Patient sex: F
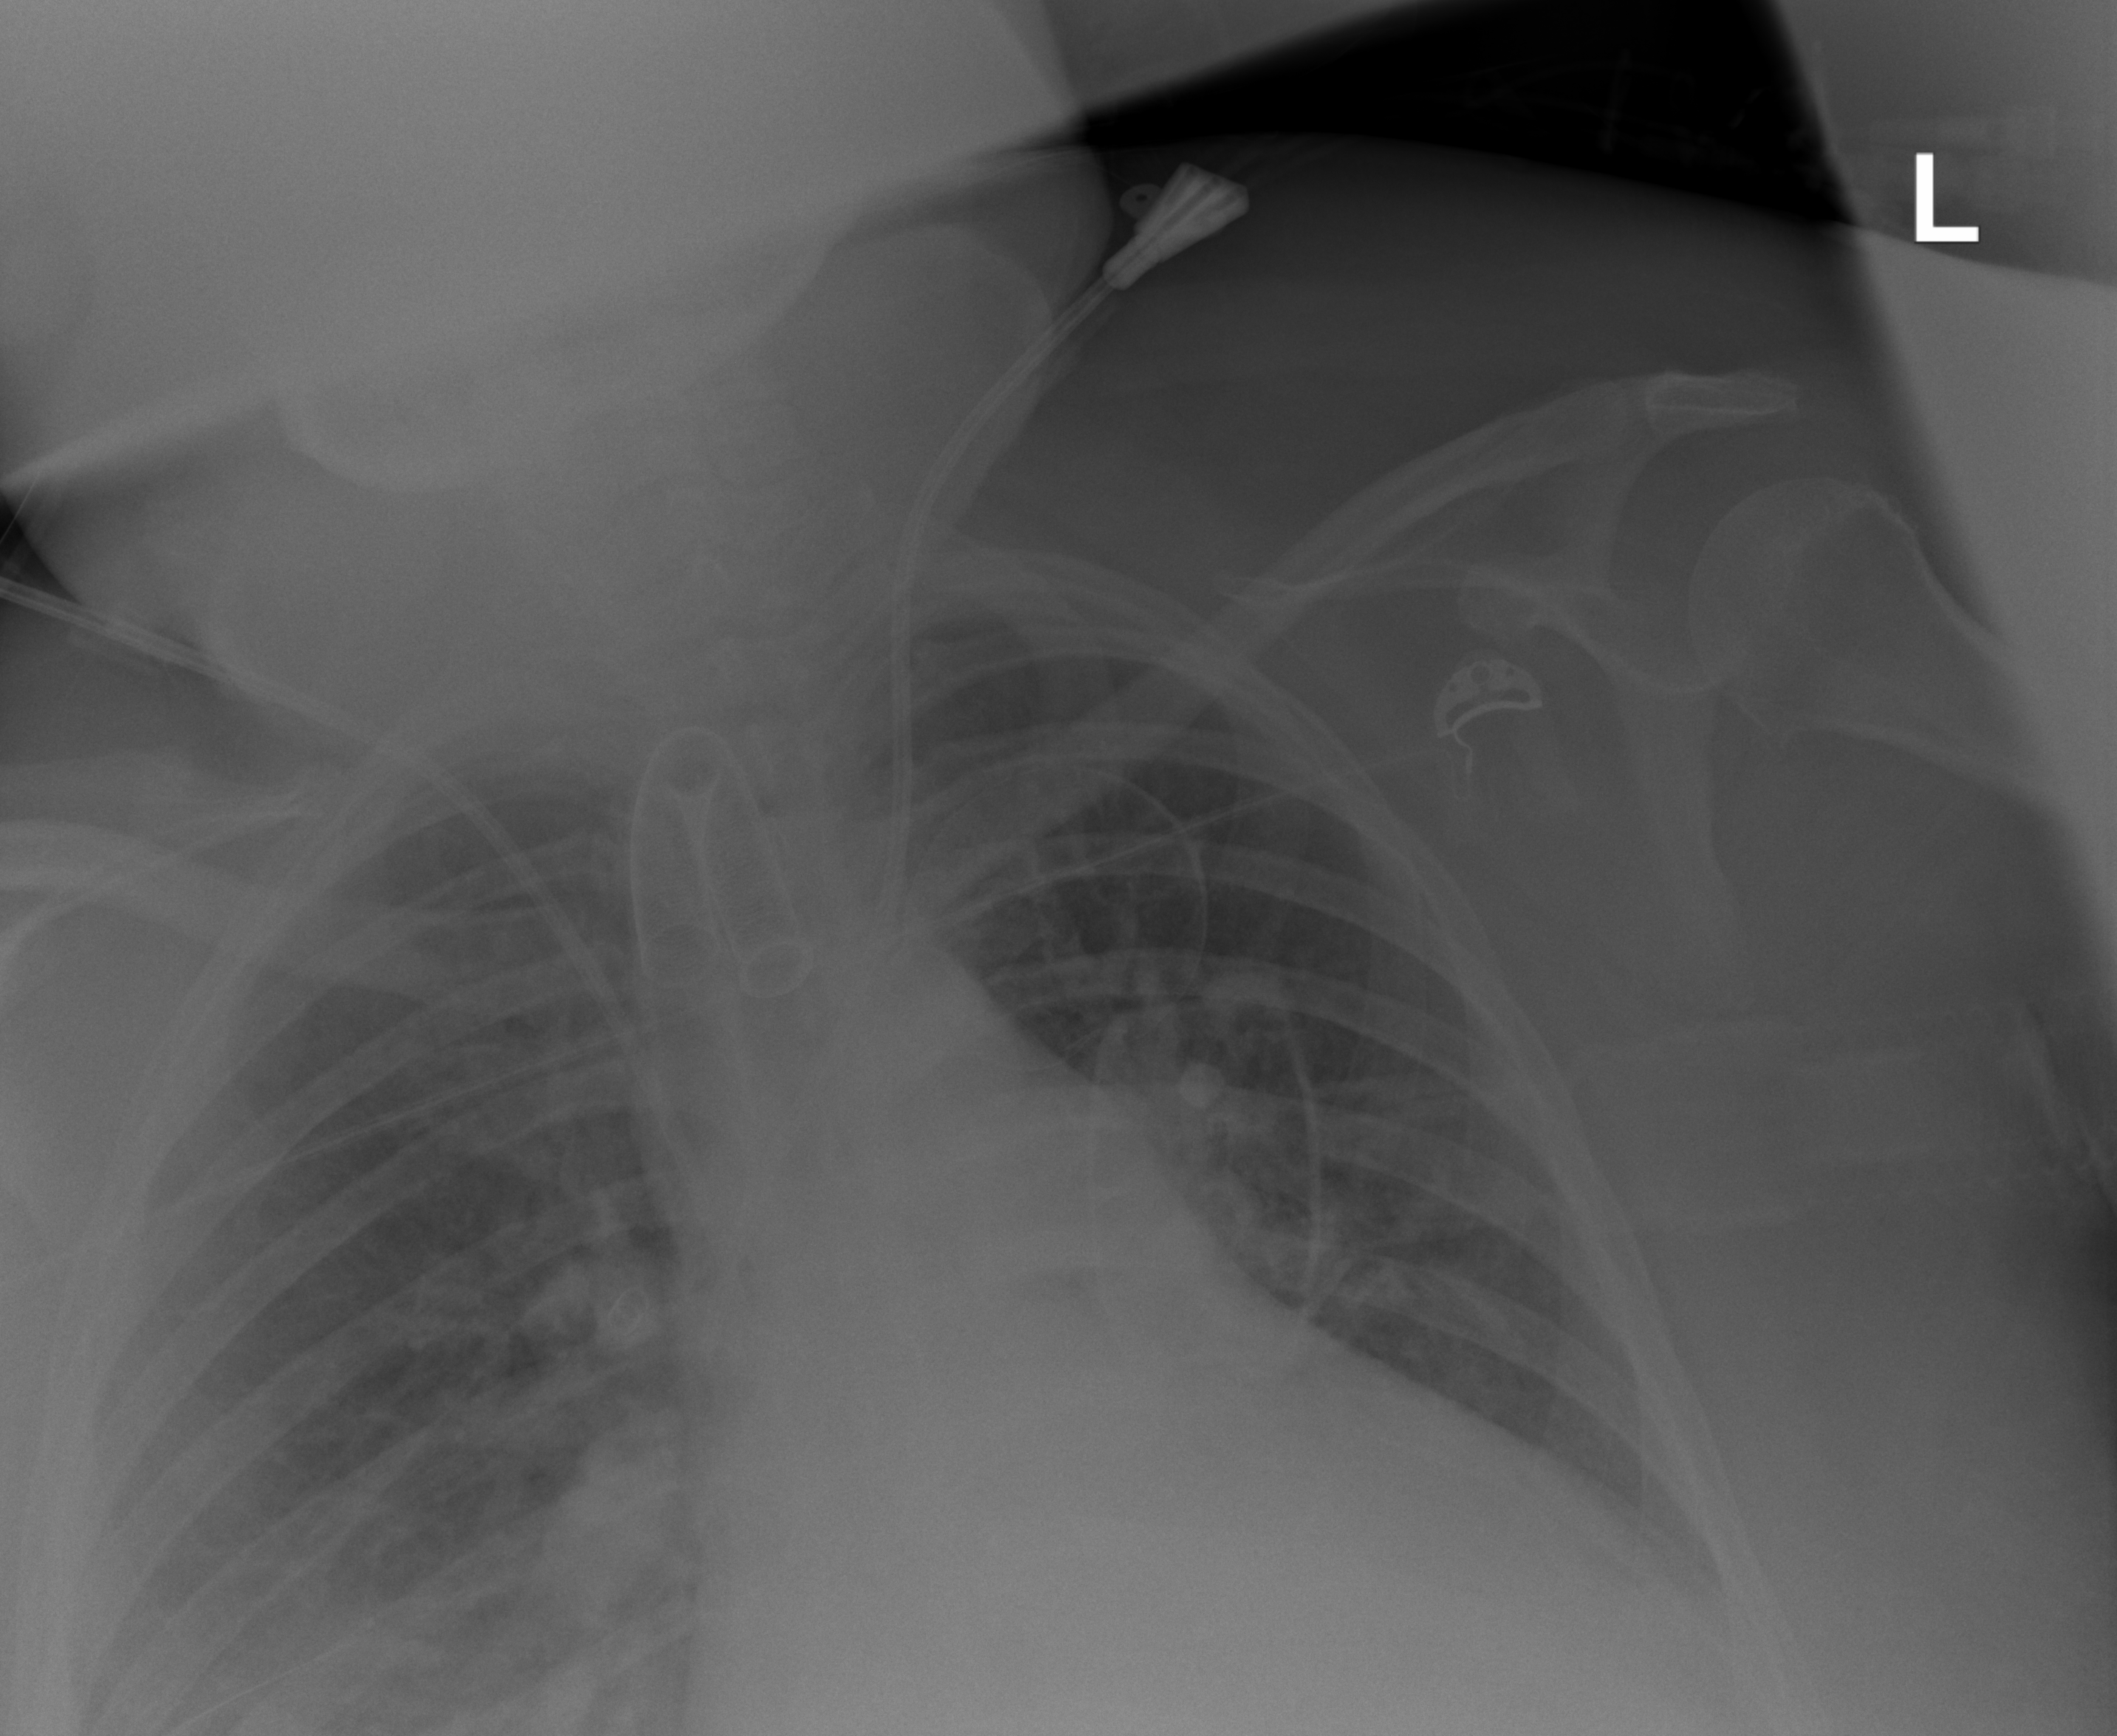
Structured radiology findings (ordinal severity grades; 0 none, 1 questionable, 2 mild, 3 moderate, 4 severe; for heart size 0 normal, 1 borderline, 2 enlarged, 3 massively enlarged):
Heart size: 2
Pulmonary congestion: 2
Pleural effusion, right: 2
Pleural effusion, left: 1
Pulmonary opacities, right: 3
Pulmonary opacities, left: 0
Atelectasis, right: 3
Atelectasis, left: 2